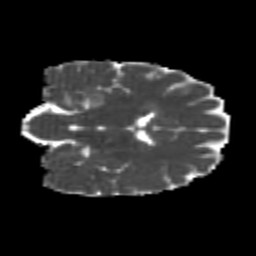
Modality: MD
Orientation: coronal
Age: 24
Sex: female
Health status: healthy
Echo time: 0.074 s